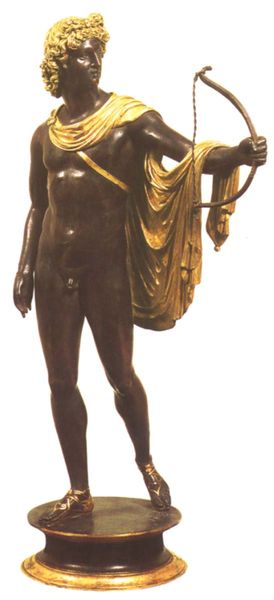
Titel: Apoll von Belvedere
Künstler: Pier Jacopo Alari Bonacolsi
Institution: Frankfurt a. M., Liebieghaus
Schlagwörter: akt, gott, mann, nackt, umhang, braun, frisur, schwarz, tuch, arm, sockel, figur, gold, locken, skulptur, statue, bogen, nabel, sandalen, bronze, jäger, griechisch, hermes, gottheit, herkules, email, fassung, cupido, römisch, got, herakles, michelangelo, hoden, goldfassung, gussarbeit, flügelschuh